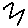
Label: zigzag